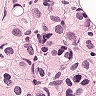
Metastatic tissue present: yes